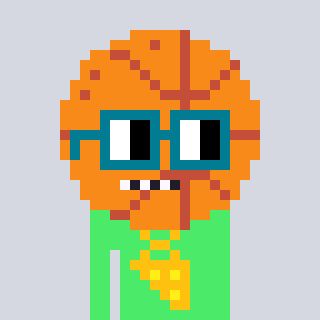
a pixel art character with square dark green glasses, a basketball-shaped head and a teal-colored body on a cool background